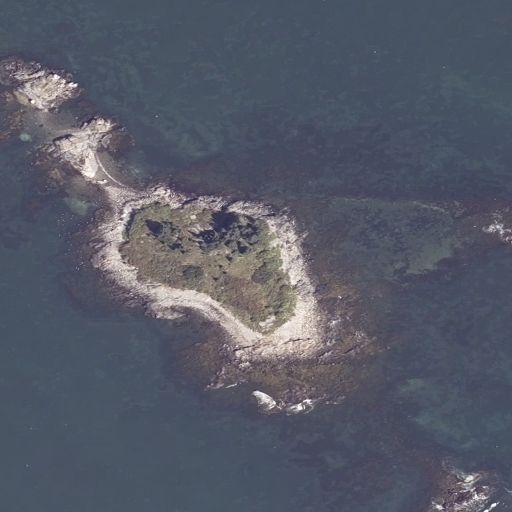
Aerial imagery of island in Maine named Crow Island containing open water, herbaceous wetlands, and barren land